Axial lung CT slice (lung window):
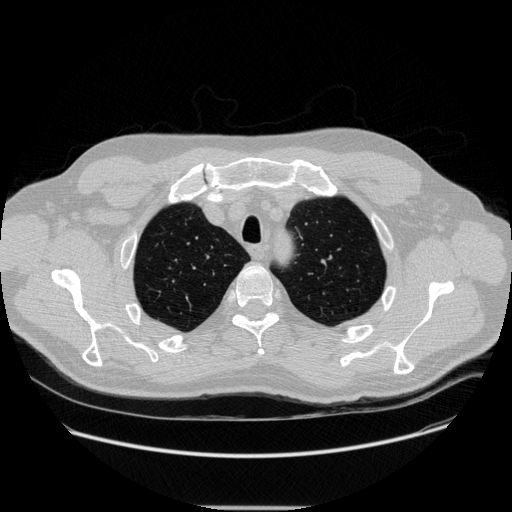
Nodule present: no